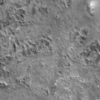
Label: not_dusty